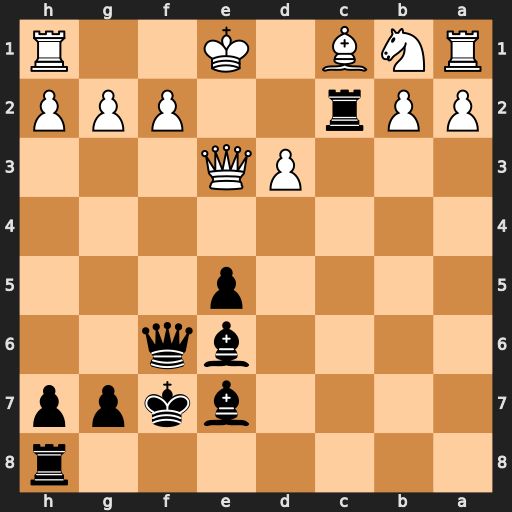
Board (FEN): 7r/4bkpp/4bq2/4p3/8/3PQ3/PPr2PPP/RNB1K2R
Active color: b
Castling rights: KQ
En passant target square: -
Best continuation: Bc5 Qxc5 Rxc5